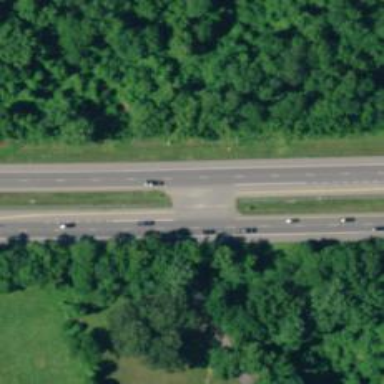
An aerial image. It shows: Trunk highway.